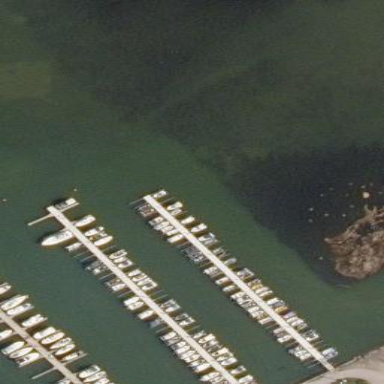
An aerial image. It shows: Man-made pier.